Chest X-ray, AP view. Patient: 55 years old, sex F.
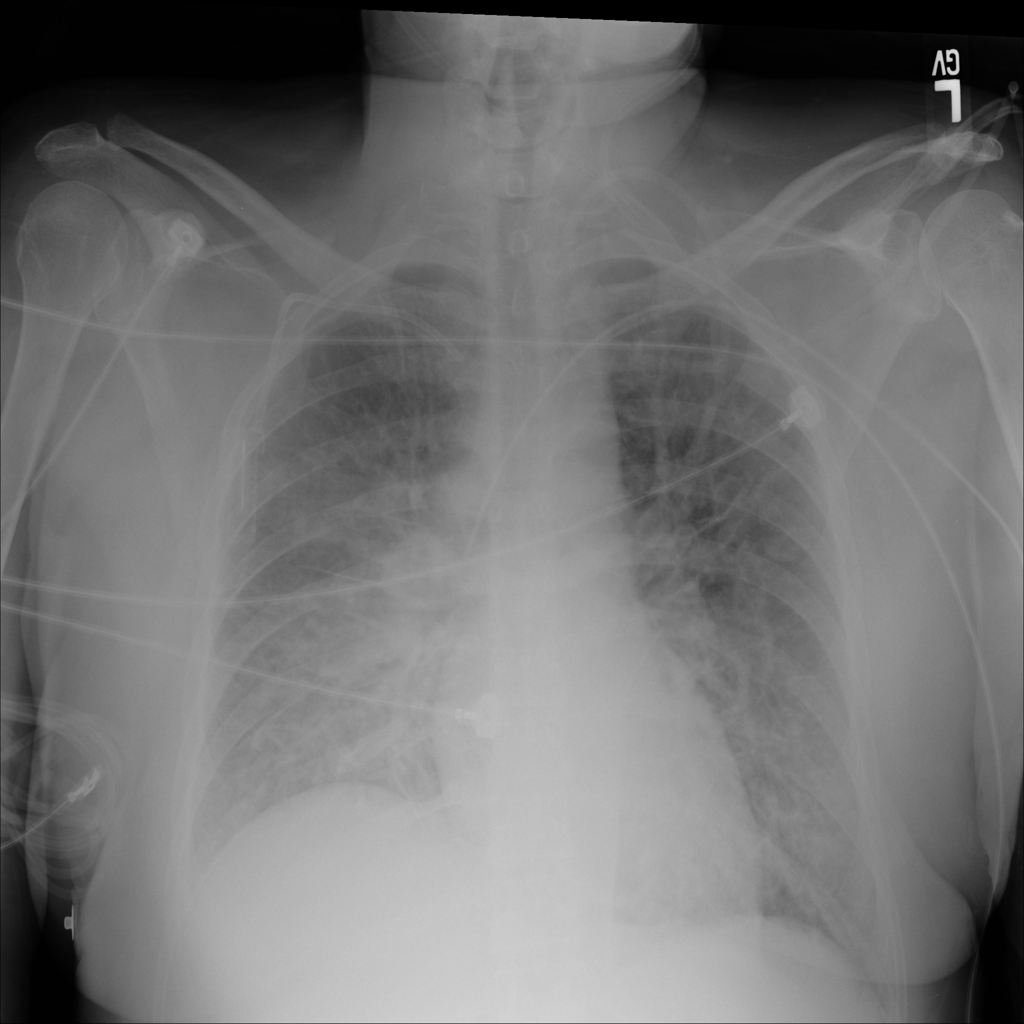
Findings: Edema